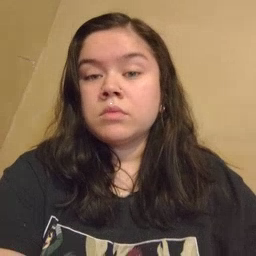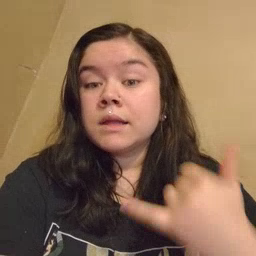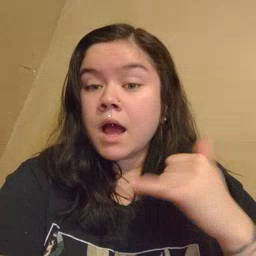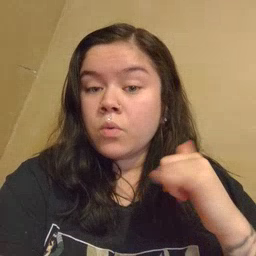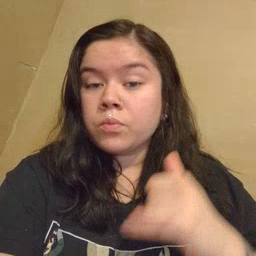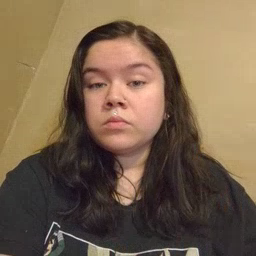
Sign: yellow